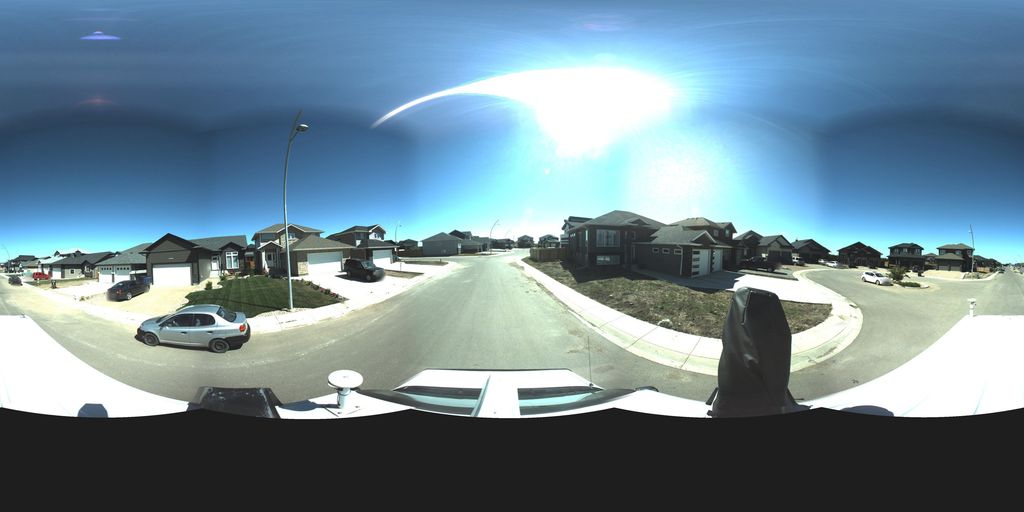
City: saskatoon